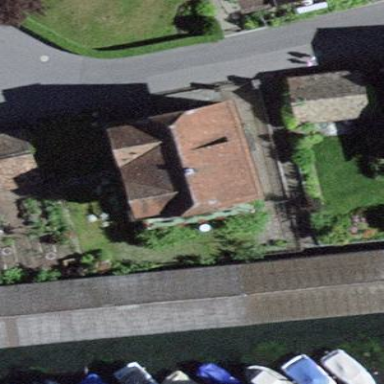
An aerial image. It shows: Detached building.